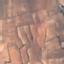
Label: PermanentCrop